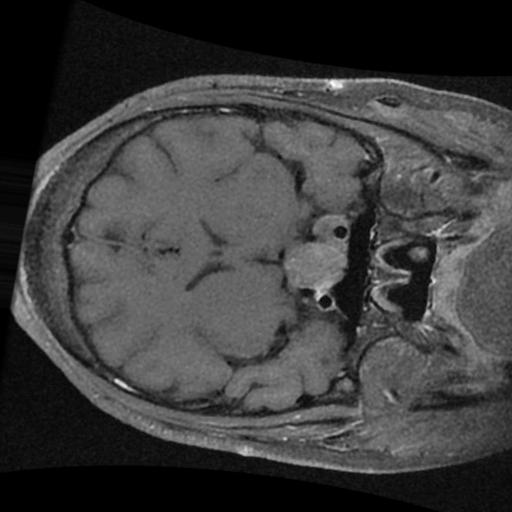
Label: brain_tumor